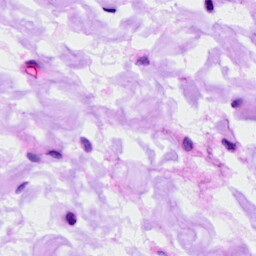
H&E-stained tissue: Ovarian